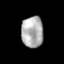
Tissue: prostate
Cell type: T cells
Senescence score: 0.2913
Nuclear area (px): 662
Mean DAPI intensity: 176.142